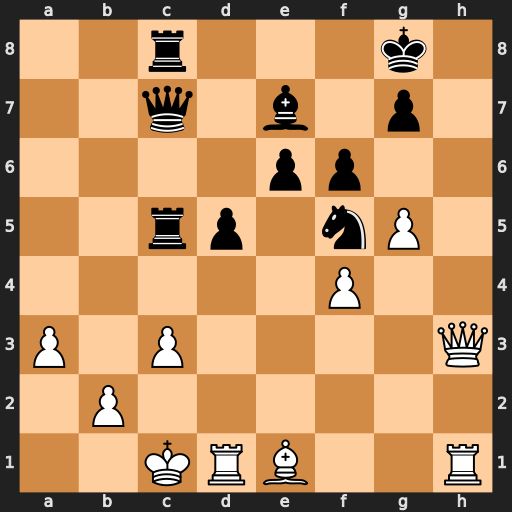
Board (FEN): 2r3k1/2q1b1p1/4pp2/2rp1nP1/5P2/P1P4Q/1P6/2KRB2R
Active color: w
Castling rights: -
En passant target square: -
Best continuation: Qh8+ Kf7 g6+ Kxg6 Qh5#